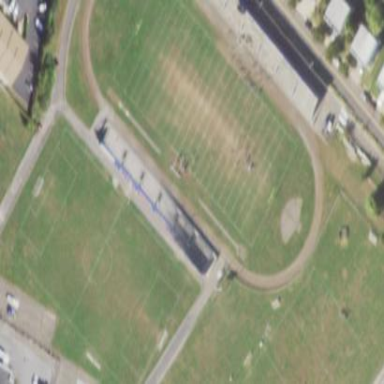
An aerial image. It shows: American football pitch.